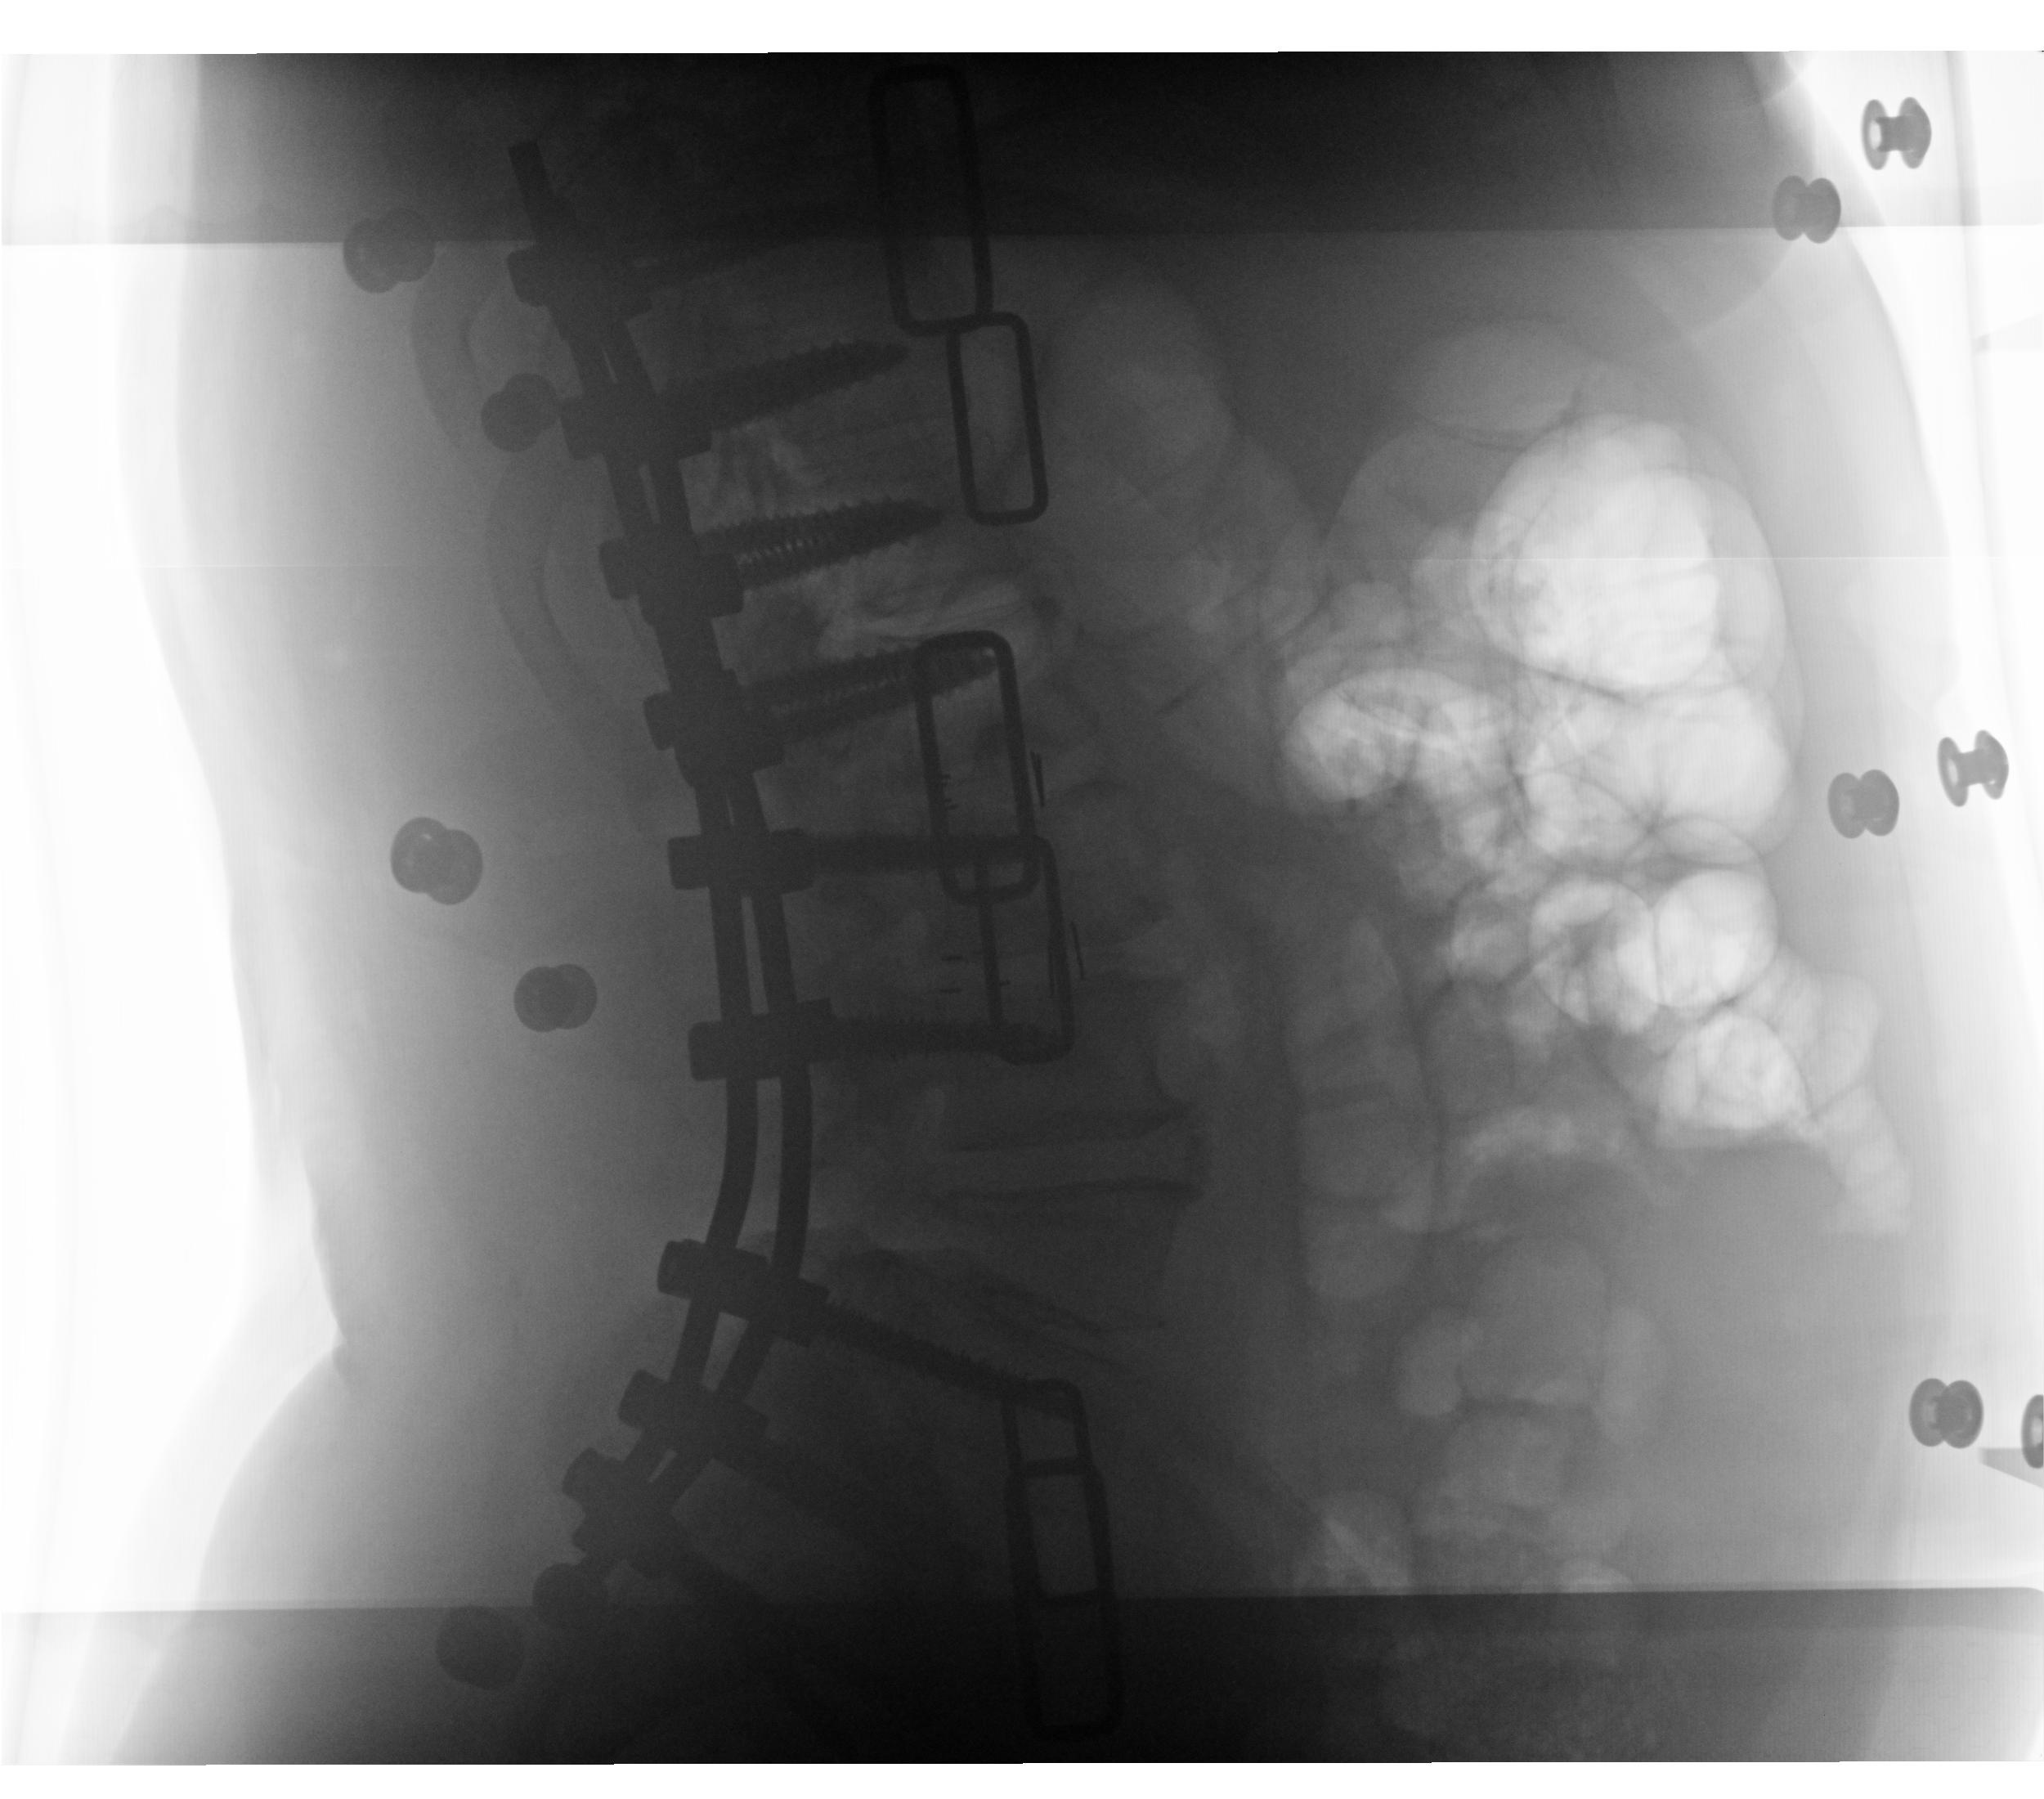
View: LATERAL
Implant manufacturer: medtronic solera